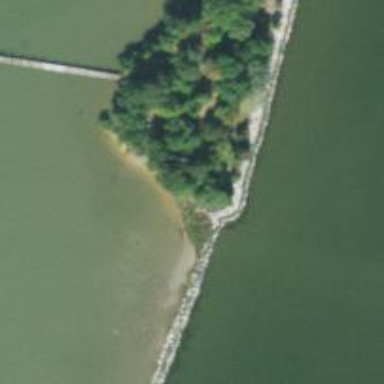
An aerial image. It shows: Breakwater structure.